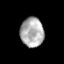
Tissue: prostate
Cell type: T cells
Senescence score: 0.3419
Nuclear area (px): 676
Mean DAPI intensity: 172.993